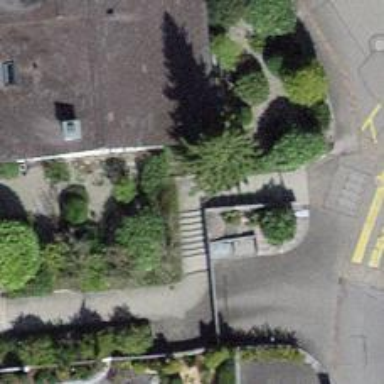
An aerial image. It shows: Set of steps on the road.